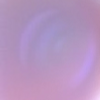
Label: sunburn